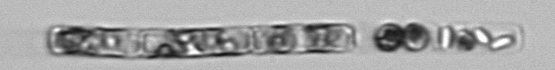
Label: Guinardia_delicatula_TAG_internal_parasite